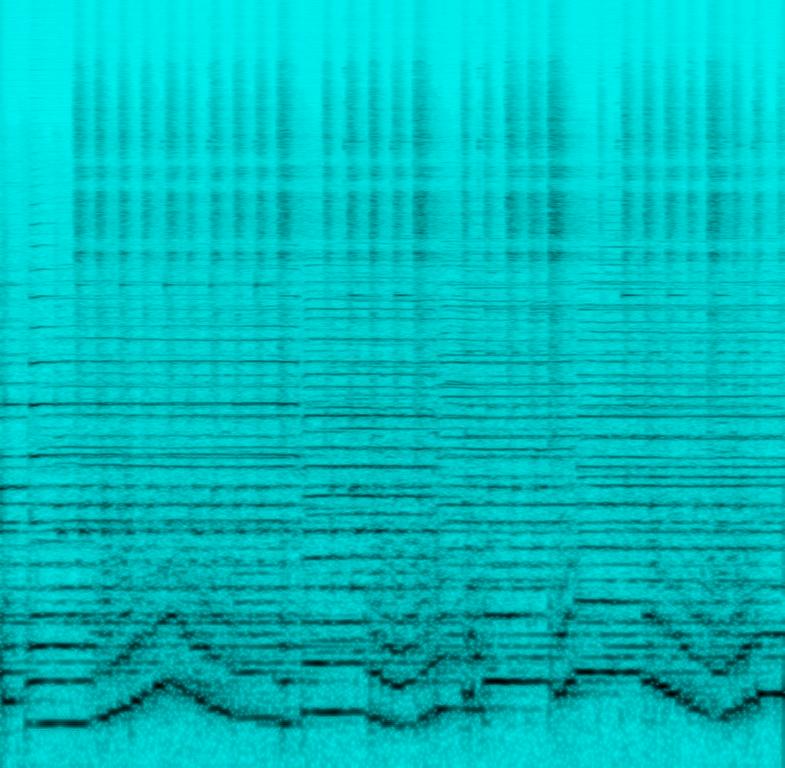
The low quality recording features a live performance of a classical song and it contains trombone melody playing over shimmering hi hats and sustained strings. It sounds muffled, but also passionate and emotional.